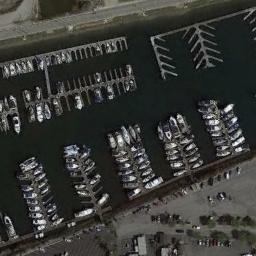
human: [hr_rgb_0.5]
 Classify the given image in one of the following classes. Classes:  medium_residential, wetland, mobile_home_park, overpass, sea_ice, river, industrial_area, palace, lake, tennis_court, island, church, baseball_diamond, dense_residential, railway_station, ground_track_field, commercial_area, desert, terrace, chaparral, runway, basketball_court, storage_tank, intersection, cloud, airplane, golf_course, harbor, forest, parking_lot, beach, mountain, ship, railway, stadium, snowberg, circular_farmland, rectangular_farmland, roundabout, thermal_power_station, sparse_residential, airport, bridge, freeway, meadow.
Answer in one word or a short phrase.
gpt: harbor